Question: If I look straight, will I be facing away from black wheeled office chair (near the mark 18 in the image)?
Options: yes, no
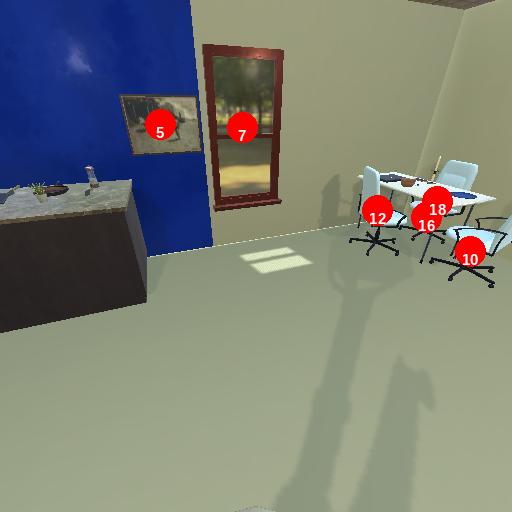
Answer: yes